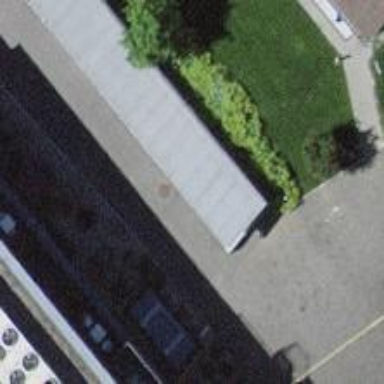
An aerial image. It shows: Bicycle parking facility.